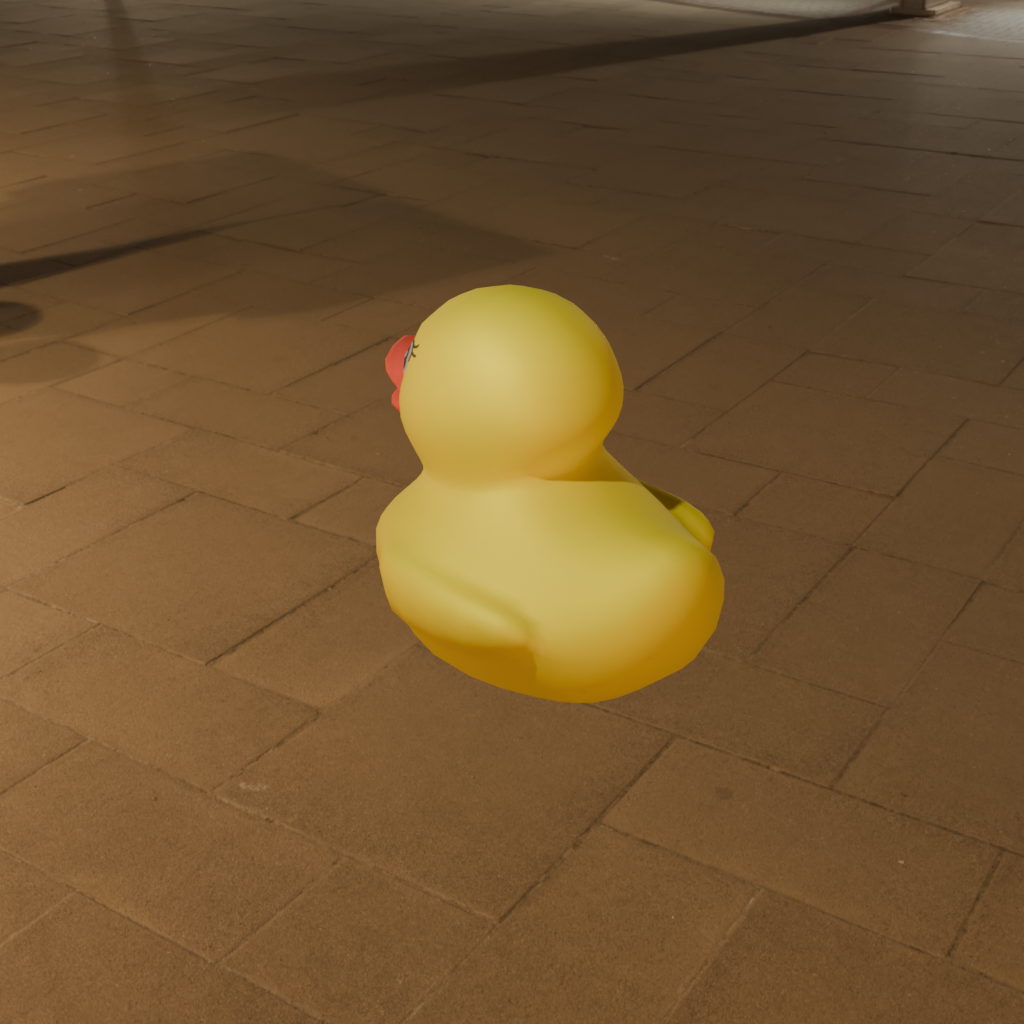
an image of a yellow rubber duck seen from <back_left> in a coastal promenade at night illuminated with streetlights and ocean view.